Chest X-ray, PA view. Patient: 36 years old, sex M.
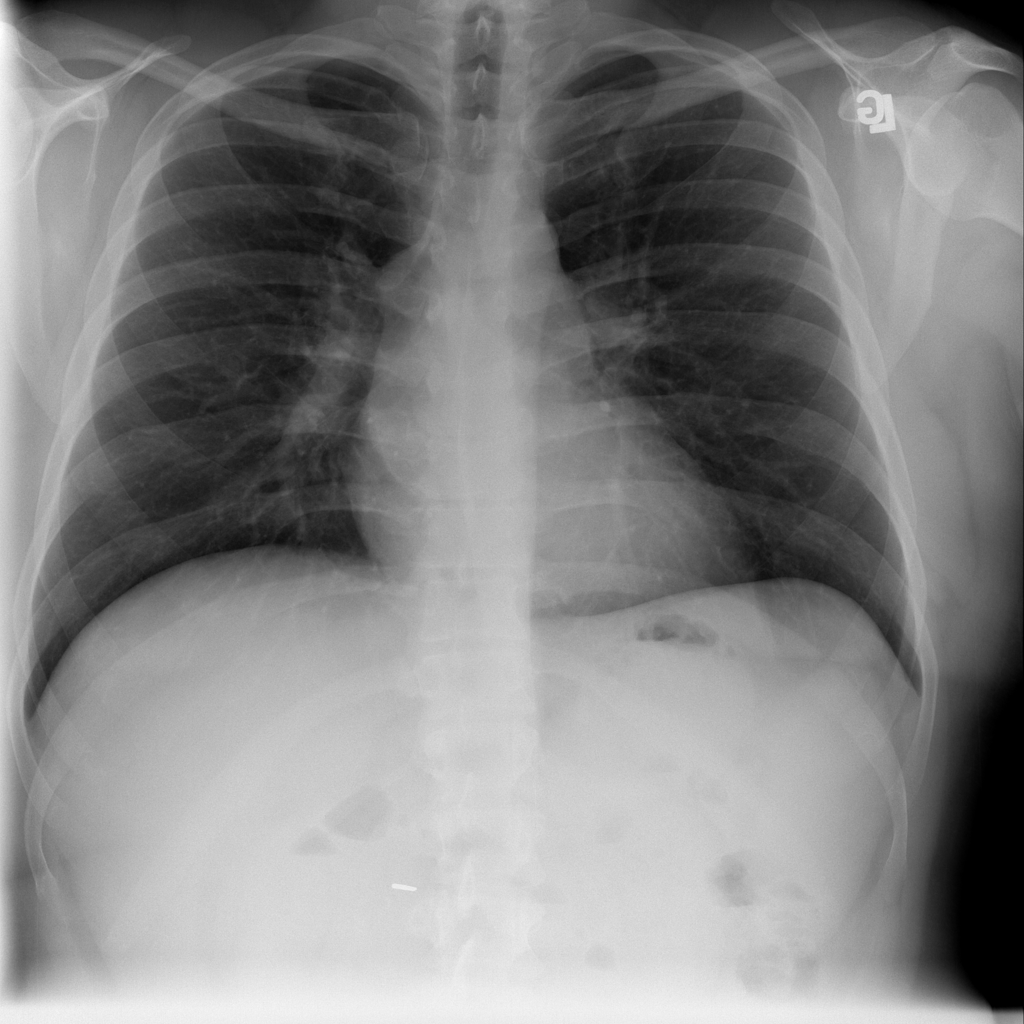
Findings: No Finding